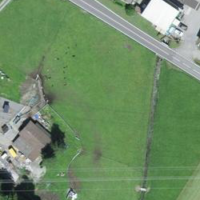
EUNIS habitat code: 24
Species observed at this site:
Deilephila porcellus